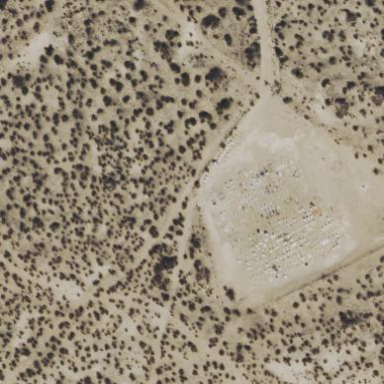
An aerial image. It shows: Cemetery.